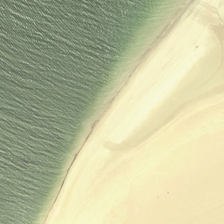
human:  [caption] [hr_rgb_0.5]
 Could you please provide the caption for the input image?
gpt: yellow beach is near a piece of green ocean .

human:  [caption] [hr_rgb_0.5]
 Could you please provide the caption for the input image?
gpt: yellow beach is near a piece of green ocean .

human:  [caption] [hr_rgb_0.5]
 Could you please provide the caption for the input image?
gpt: yellow beach is near a piece of green ocean .

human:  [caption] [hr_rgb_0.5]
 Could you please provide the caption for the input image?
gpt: yellow beach is near a piece of green ocean .

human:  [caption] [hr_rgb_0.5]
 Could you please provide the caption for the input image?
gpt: yellow beach is near a piece of green ocean .